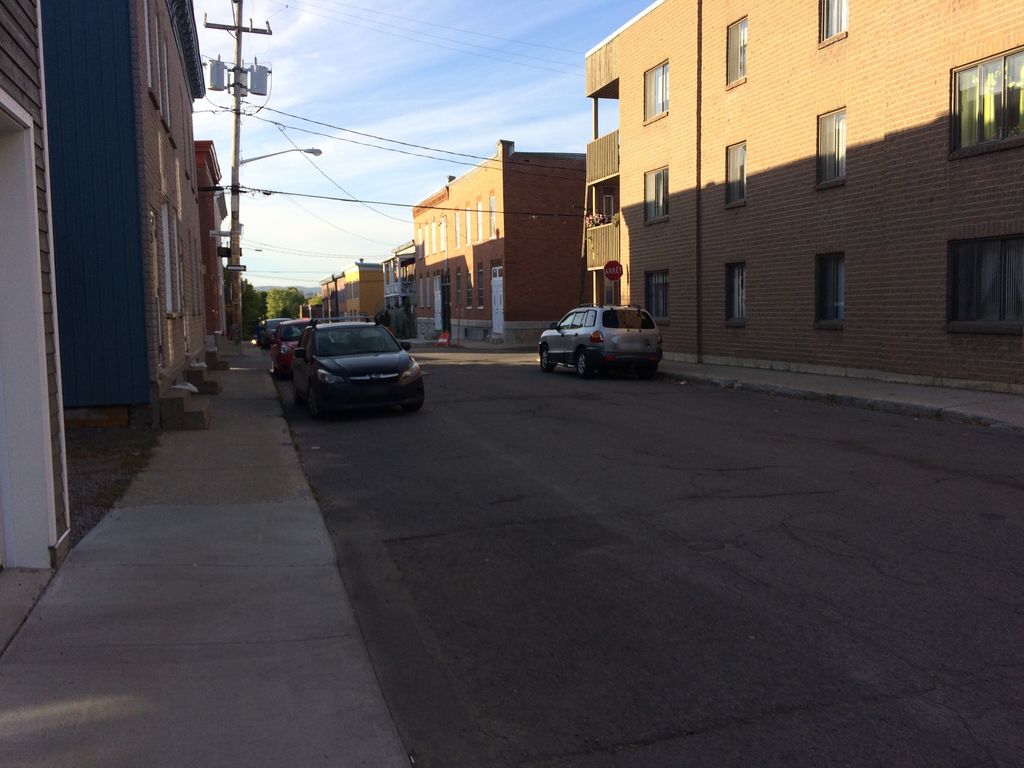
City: quebec_city